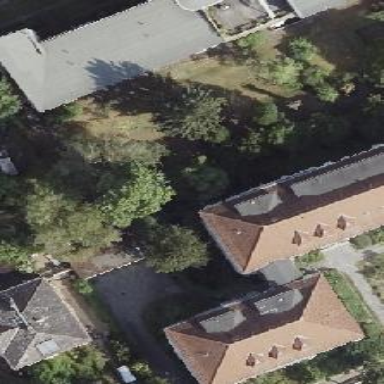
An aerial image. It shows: Apartments building with pyramidal roof.